Question: I have a JAR 'myapp-logic' with classes, some of which are obfuscated and some non-obfuscated.
I want to use 'myapp-logic' in a web application called 'myapp-web'. When I add the obfuscated version of 'myapp-logic' to the dependencies of 'myapp-web', I get following error message (when I run 'mvn clean compile'):
'''
EntryPageController.java:[55,41] incompatible types
found : java.lang.Object
required: ru.altruix.ccp.logic.api.simfacade.SimulationFacade
'''
The code with the error looks like this:
'''
final SimulationFacadeFactory factory = this.injector.getInstance(SimulationFacadeFactory.class);
simulationFacade = factory.create(); // The error occurs here (line 55)
'''
When I open the obfuscated 'myapp-logic' JAR with Jad, 'SimulationFacadeFactory' interface is not obfuscated (or looks like it was not obfuscated):

Original code:
'''
package ru.altruix.ccp.logic.api.simfacade;
import ru.altruix.commons.api.conventions.Factory;
public interface SimulationFacadeFactory extends Factory<SimulationFacade> {
}
'''
Eclipse doesn't show that error (it appears only in Maven).
What can I do in order to fix the error (make the code of 'myapp-web' compile with reference to obfuscated 'myapp-logic') ?
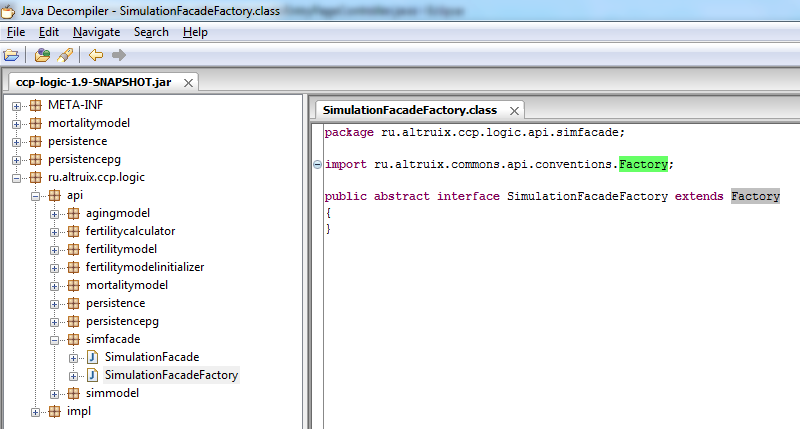
Answer: Try if that helps:
In your Proguard Rules, especially the keep Signature might help.
'''
<keepattribute name="*Annotation*" />
<keepattribute name="Signature" />
<keepattribute name="Exceptions" />
'''